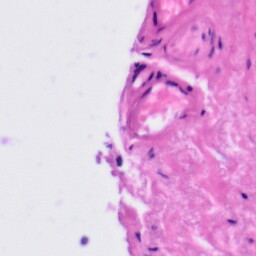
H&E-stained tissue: Tonsil